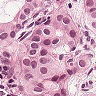
Metastatic tissue present: yes